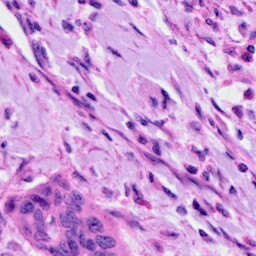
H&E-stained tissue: Cervix